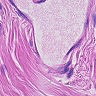
Metastatic tissue present: no